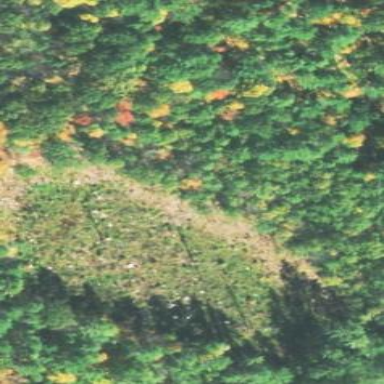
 likely man-made clearing in the landscape."